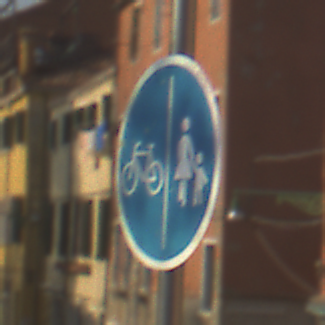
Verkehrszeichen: GetrennterRadUndGehwegRadwegLinks
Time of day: MorningAfternoon
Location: Outdoor (Urban)
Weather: Clear
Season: NotSpecified
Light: Natural